Question: I have a MapView inside which I have a fixed market for the user to drag the map and set the current location, a button to save the changes and an icon wrapped into the touchable opacity to set the current location.
My problem is that sometimes the Icon inside wrapping TouchableOpacity appears at the top right corner.

code for the MapView
'''
<Modal
animationType="slide"
transparent={false}
visible={modalVisible}
onRequestClose={() => { }}
>
<MapView
style={styles.map}
onRegionChangeComplete={this.onRegionChange}
initialRegion={region || initialCoordinates}
ref={(el) => { this.mapViewModal = el }}
>
<View pointerEvents="none" style={[styles.markerFixed, { marginBottom: 52 }]}>
<Ionicons style={styles.marker} pointerEvents="none" name="ios-pin" size={72} />
</View>
<TouchableOpacity onPress={this.setMapCurrentLocation} style={styles.arrowWrapper}>
<FontAwesome name="location-arrow" style={styles.locationArrow} size={42} />
</TouchableOpacity>
</MapView>
<View style={styles.mapButtonWrapper}>
<RkButton
style={styles.mapButton}
onPress={this.handleAdjustClick}
>
{i18n.t('Adjust')}
</RkButton>
</View>
</Modal>
'''
styles:
'''
arrowWrapper: {
position: 'absolute',
backgroundColor: 'white',
borderRadius: 100,
textAlign: 'center',
width: 50,
height: 50,
padding: 5,
right: 10,
bottom: 75,
justifyContent: 'flex-end',
alignItems: 'flex-end'
},
locationArrow: {
color: primaryColor,
alignSelf: 'center'
},
'''
Does anybody have an idea how to fix this?
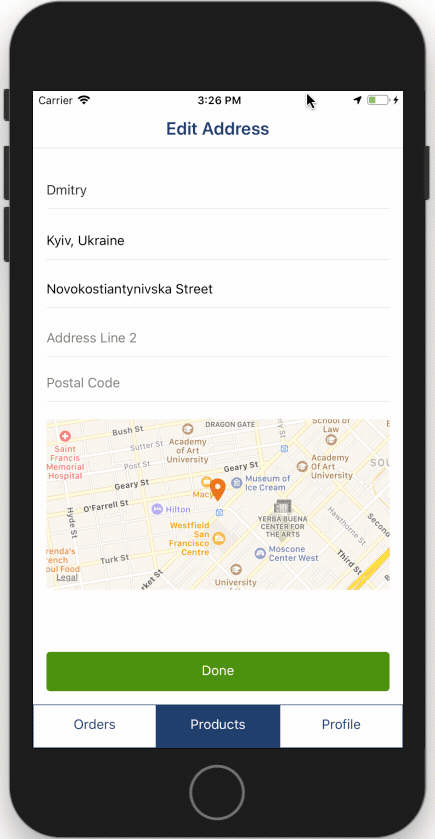
Answer: Fixed by moving out the TouchableOpacity out of the MapView and wrapping into View:
'''
<Modal
animationType="slide"
transparent={false}
visible={modalVisible}
onRequestClose={() => { }}
>
<MapView
style={styles.map}
onRegionChangeComplete={this.onRegionChange}
initialRegion={region || initialCoordinates}
ref={(el) => { this.mapViewModal = el }}
>
<View pointerEvents="none" style={[styles.markerFixed, { marginBottom: 52 }]}>
<Ionicons style={styles.marker} pointerEvents="none" name="ios-pin" size={72} />
</View>
</MapView>
<View style={styles.arrowWrapper}>
<TouchableOpacity onPress={this.setMapCurrentLocation}>
<FontAwesome name="location-arrow" style={styles.locationArrow} size={42} />
</TouchableOpacity>
</View>
<View style={styles.mapButtonWrapper}>
<RkButton
style={styles.mapButton}
onPress={this.handleAdjustClick}
>
{i18n.t('Adjust')}
</RkButton>
</View>
</Modal>
'''